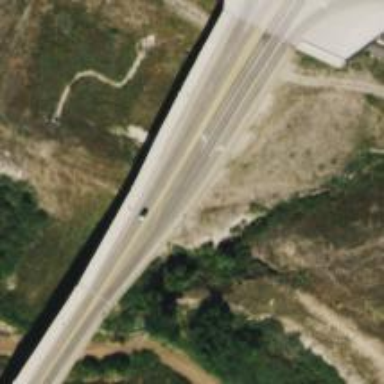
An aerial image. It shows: Secondary road crossing bridge.